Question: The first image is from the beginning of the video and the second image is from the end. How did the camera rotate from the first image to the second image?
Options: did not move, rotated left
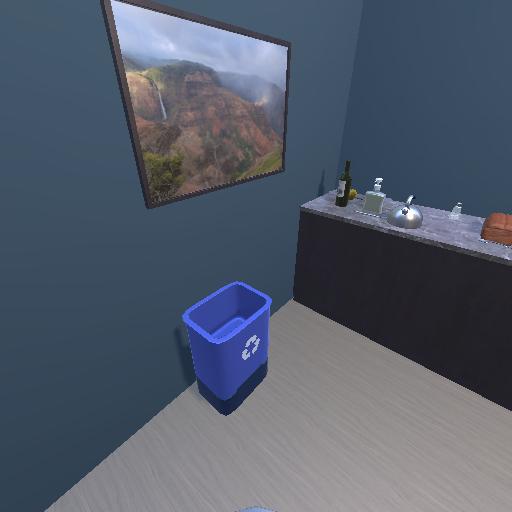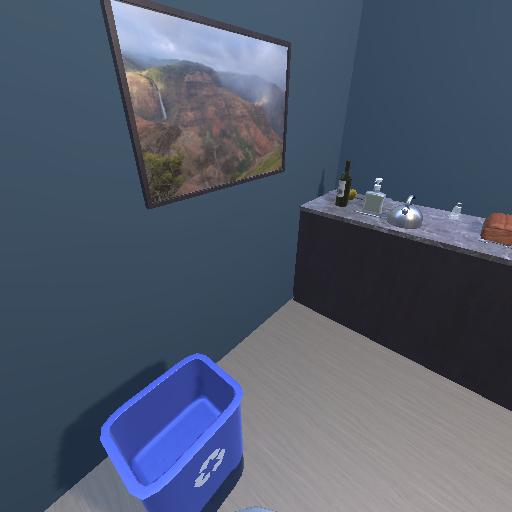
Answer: did not move